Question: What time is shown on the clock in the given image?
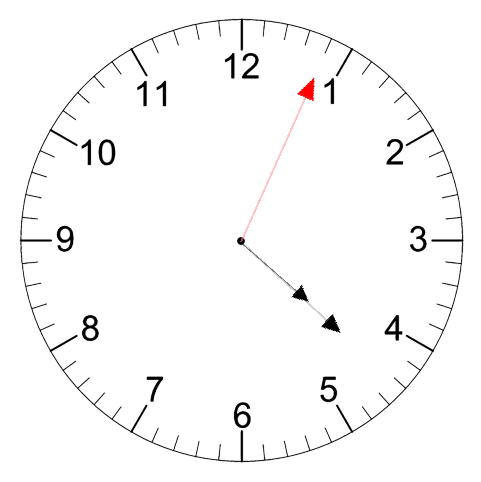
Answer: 04:22:04